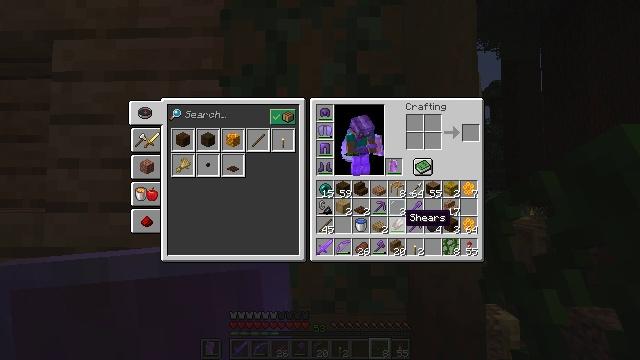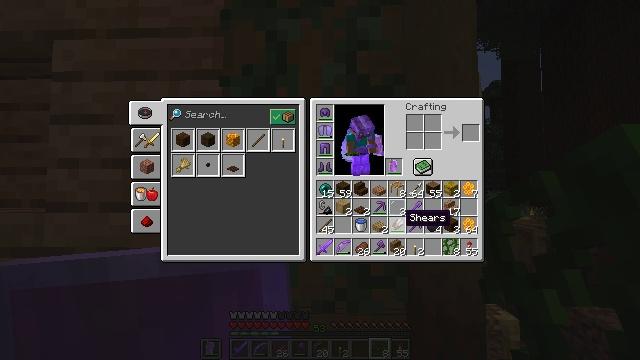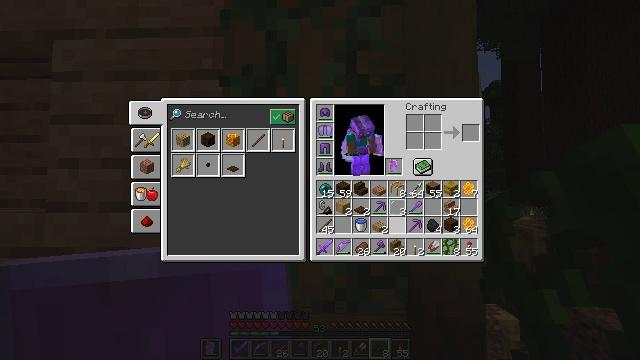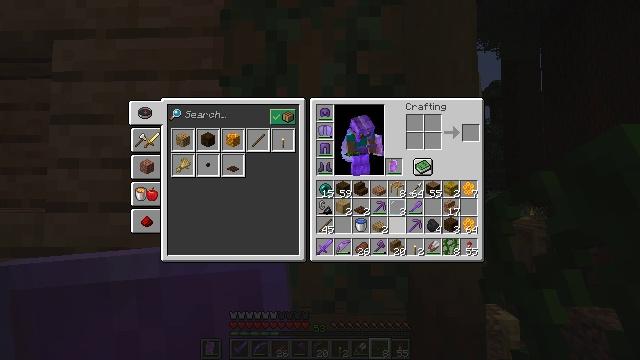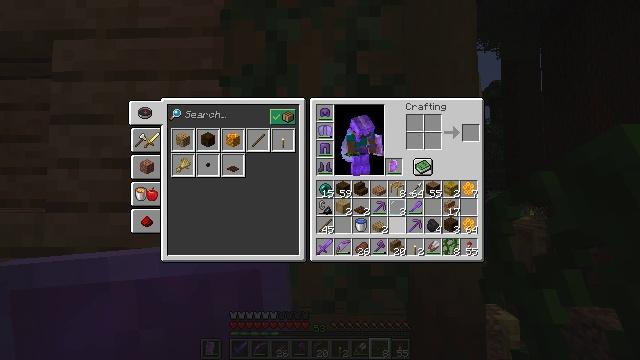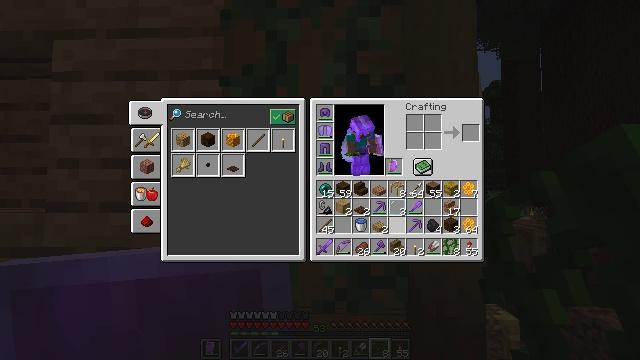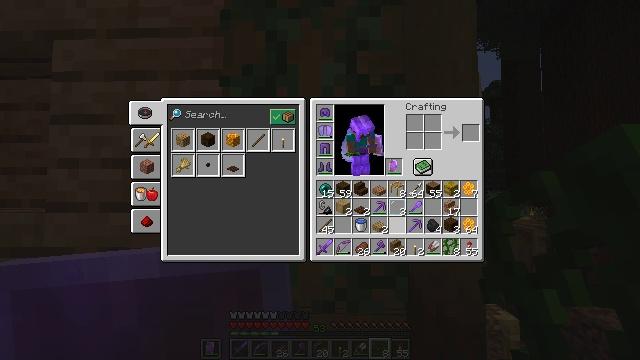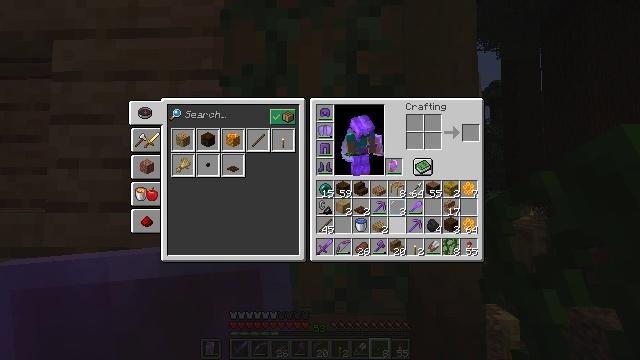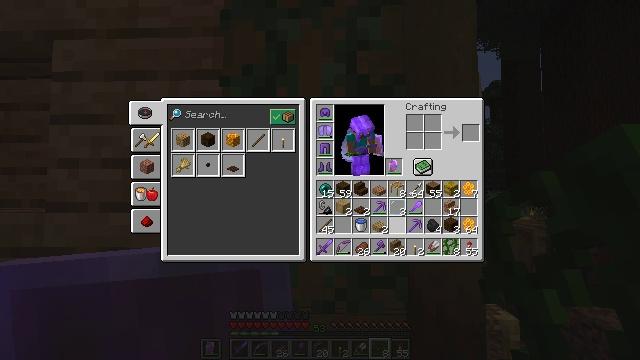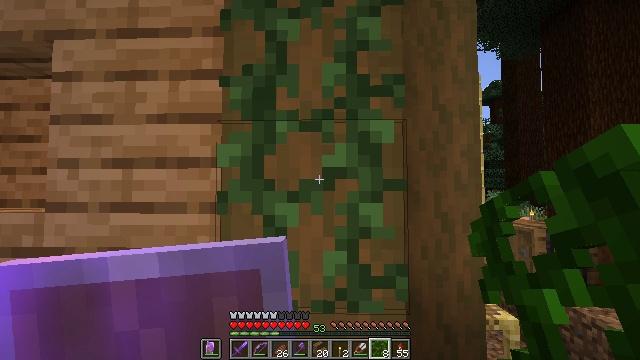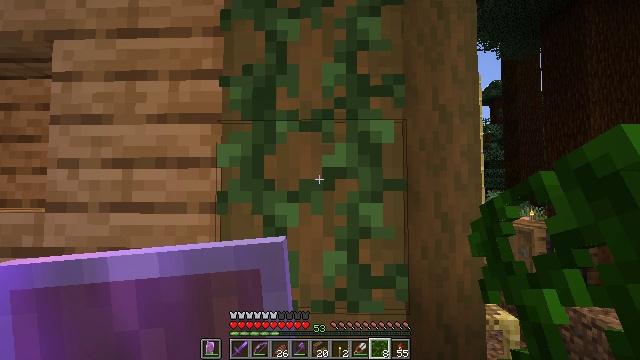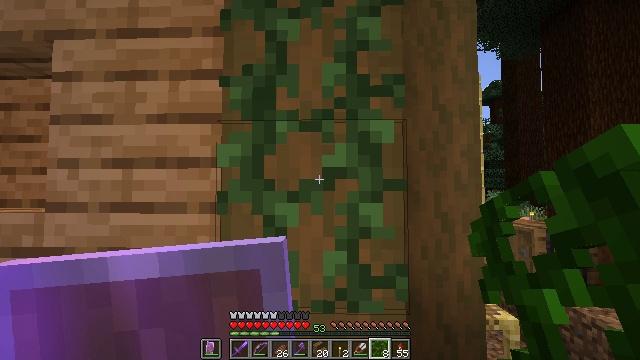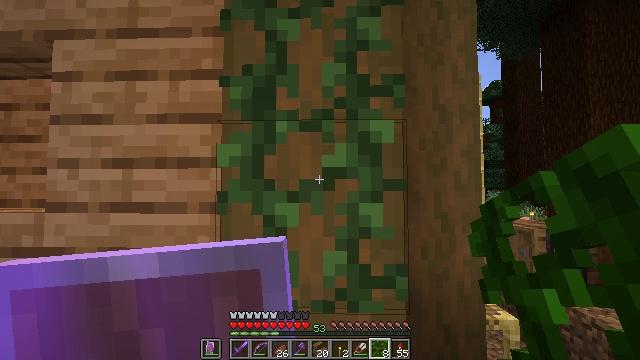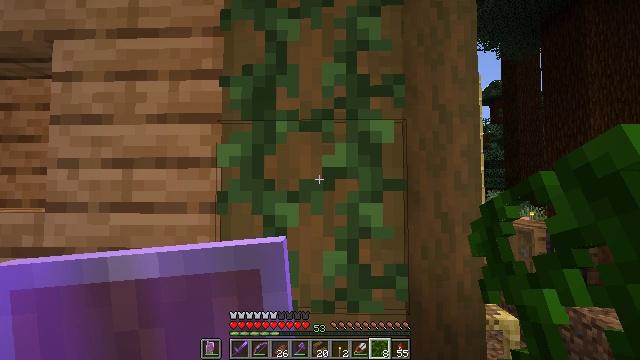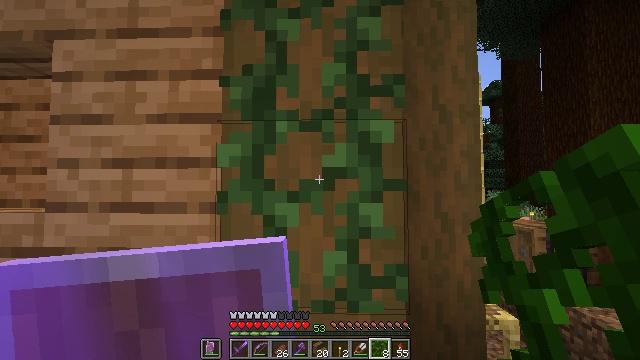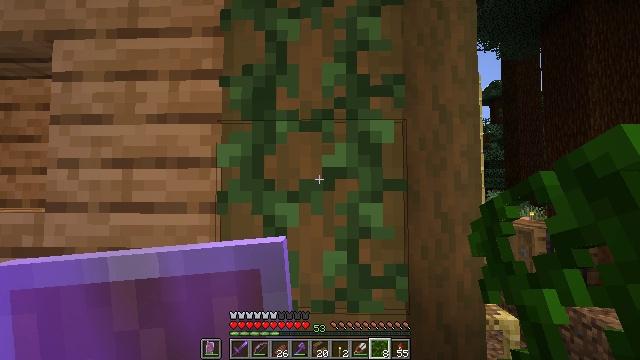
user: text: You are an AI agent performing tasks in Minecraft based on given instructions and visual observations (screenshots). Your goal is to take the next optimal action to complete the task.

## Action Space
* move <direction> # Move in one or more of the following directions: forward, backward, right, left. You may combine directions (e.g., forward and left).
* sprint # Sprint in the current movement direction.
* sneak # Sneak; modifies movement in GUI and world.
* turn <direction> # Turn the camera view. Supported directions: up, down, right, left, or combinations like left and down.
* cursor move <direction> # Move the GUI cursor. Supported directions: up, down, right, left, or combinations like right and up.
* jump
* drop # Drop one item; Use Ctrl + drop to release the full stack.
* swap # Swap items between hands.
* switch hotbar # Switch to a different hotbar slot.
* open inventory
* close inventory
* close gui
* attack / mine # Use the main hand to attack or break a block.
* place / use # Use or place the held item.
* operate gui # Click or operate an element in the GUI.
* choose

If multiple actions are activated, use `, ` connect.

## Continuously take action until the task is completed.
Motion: motion action
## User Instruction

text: Break the vines.
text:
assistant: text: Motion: sneak
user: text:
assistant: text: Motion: sneak, attack / mine
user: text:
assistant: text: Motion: sneak, attack / mine
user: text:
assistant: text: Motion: no_op
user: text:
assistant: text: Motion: no_op
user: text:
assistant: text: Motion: no_op
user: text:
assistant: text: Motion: no_op
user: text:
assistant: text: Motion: no_op
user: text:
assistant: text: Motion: no_op
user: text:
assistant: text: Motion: no_op
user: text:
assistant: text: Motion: no_op
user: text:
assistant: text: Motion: no_op
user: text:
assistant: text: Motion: no_op
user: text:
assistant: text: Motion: no_op
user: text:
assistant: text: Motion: no_op
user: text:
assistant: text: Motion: no_op
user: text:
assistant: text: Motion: no_op
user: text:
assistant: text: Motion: no_op
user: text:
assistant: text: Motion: no_op
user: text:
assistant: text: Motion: no_op
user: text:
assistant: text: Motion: move forward
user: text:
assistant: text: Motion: move forward
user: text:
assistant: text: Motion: move forward, attack / mine
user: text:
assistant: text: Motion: move forward, attack / mine
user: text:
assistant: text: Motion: attack / mine
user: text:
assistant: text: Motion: attack / mine
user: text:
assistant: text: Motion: turn up, attack / mine
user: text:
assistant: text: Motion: turn right and up, attack / mine
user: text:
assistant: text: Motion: turn up, attack / mine
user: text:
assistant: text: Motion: turn up, attack / mine